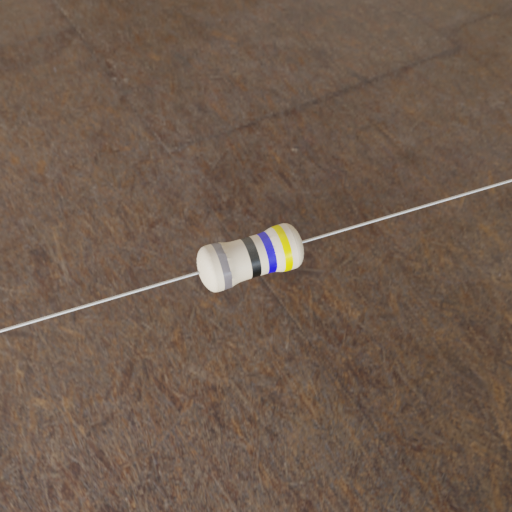
Resistor colour bands (in order): gray, black, blue, yellow